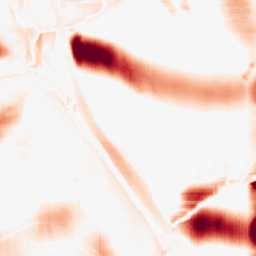
Category: morphological
Decomposition family: rolling_ball
Decomposition parameters: radius: 25
Upsampling method: sinc_hamming
Upsampling parameters: scale: 4
kernel_size: 16
Upsampling scale: 4